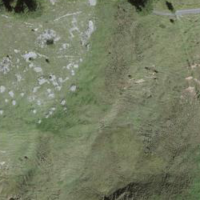
EUNIS habitat code: 23
Species observed at this site:
Vaccinium vitis-idaea
Cephalanthera rubra